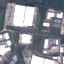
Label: Industrial